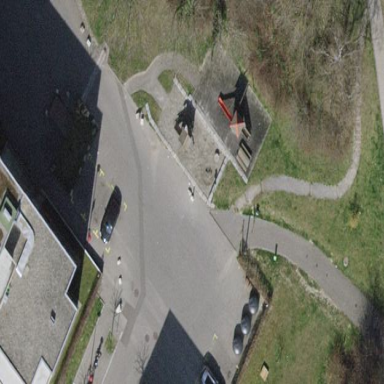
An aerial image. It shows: Playground area for leisure activities on the land.